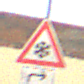
Verkehrszeichen: SchneeOderEisglaette
Zusatzzeichen unten: RichtungsangabeDurchPfeile5
Umgebung: Outdoor, Suburban
Tageszeit: Midday
Wetter: PartlyCloudy
Licht: Natural
Jahreszeit: NotSpecified
Kontrast: HighContrast